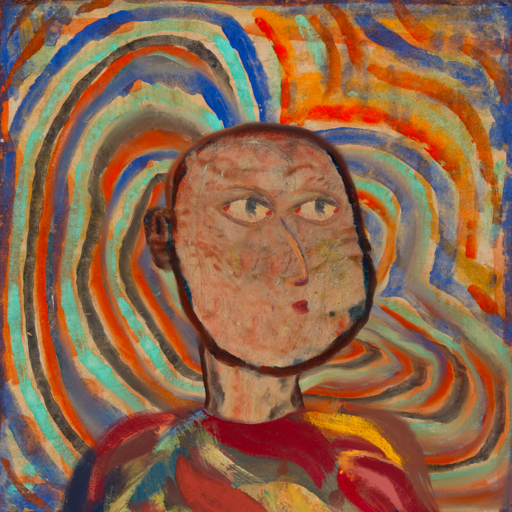
Background: Sisters, Head And Neck Side: Orphan, Face Side: GypsyMother, Bust: Mother_And_Son_Son, Hair Side: Blank, Head Accessory: Blank, Second Necklace: Blank, Necklace: Blank, Baby: Blank